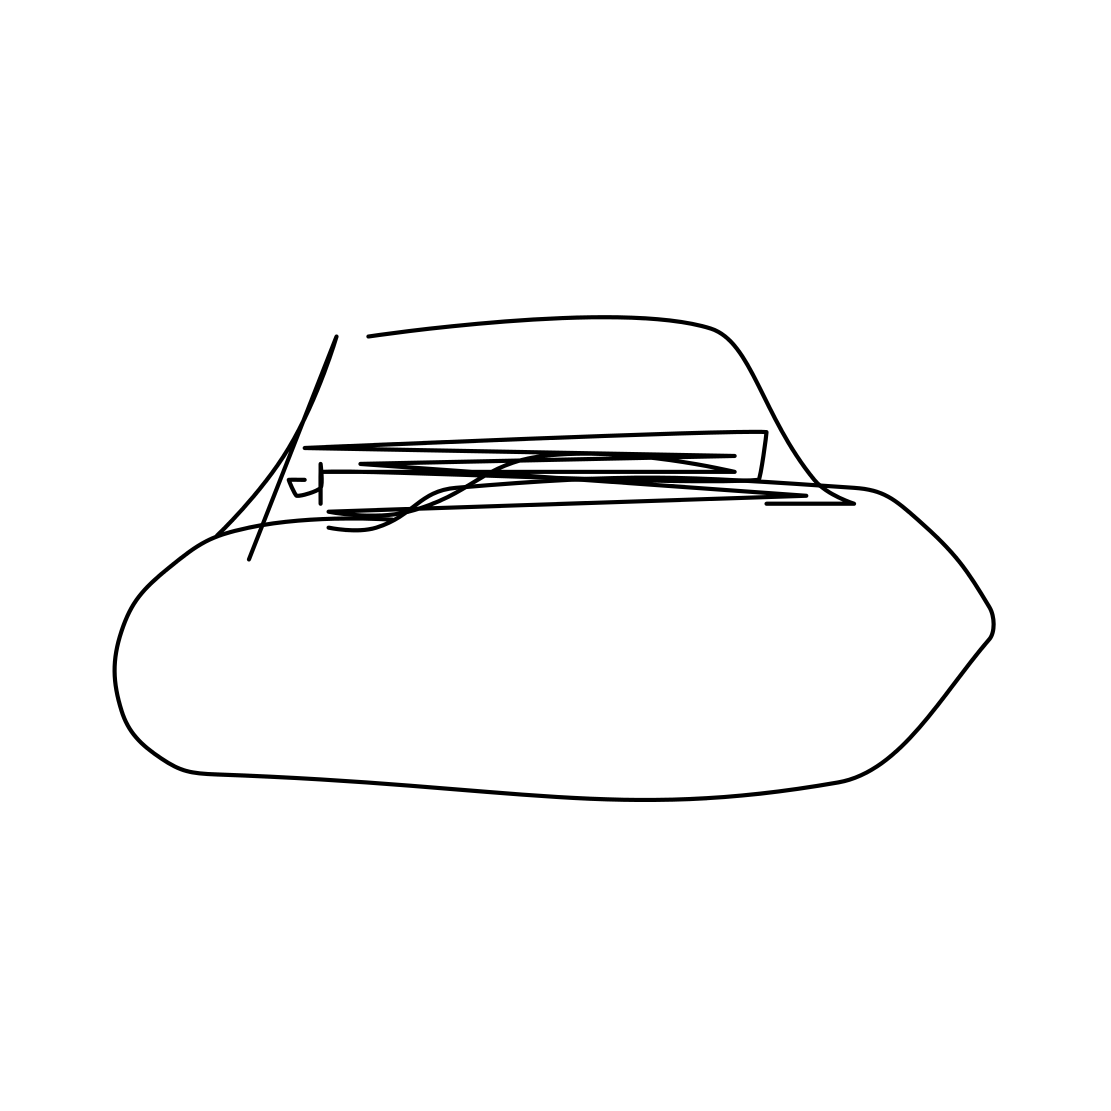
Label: hat